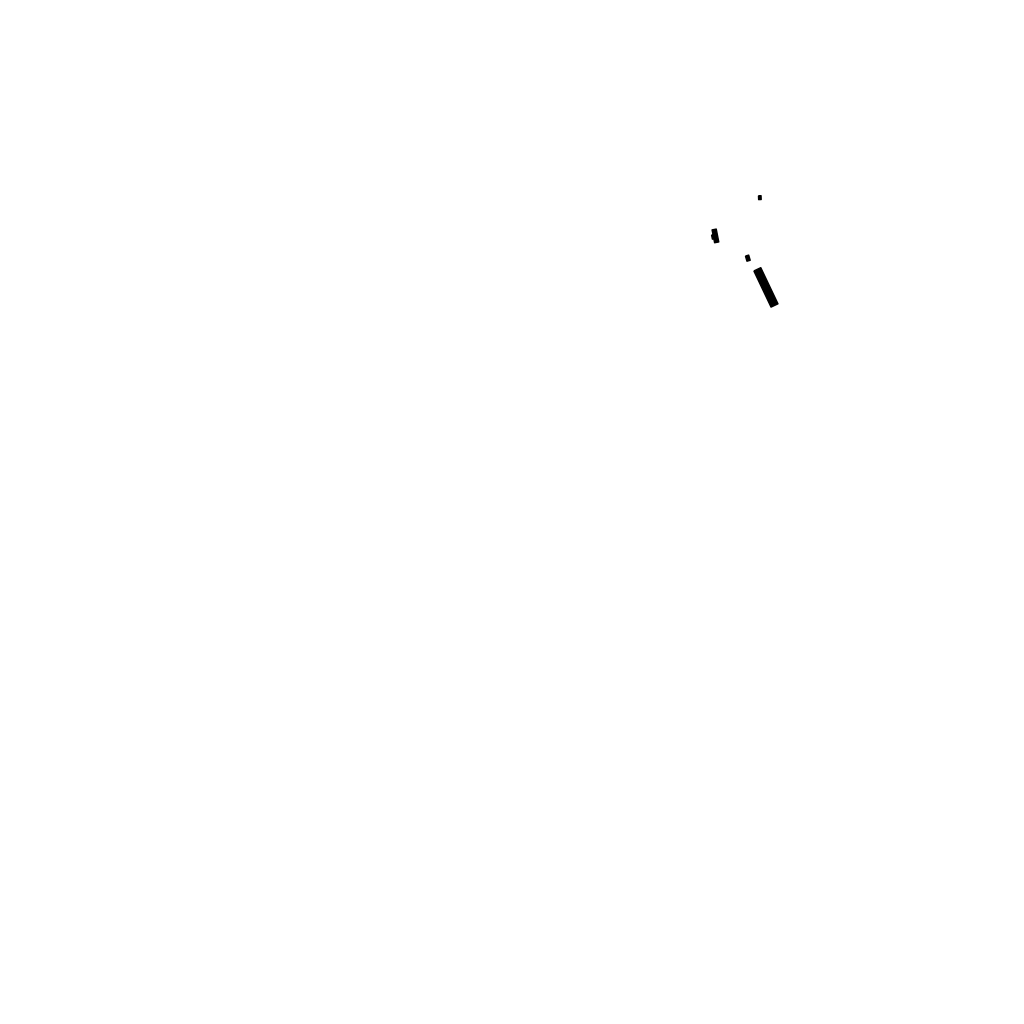
Tags: overhead vector_map, agriculture, recreation, special, transport, individual_rise, density_1, Building, 1.0 km²